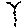
Label: bird